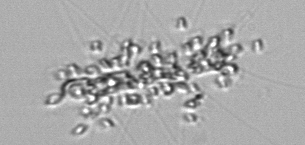
Label: Chaetoceros_didymus_TAG_external_flagellate